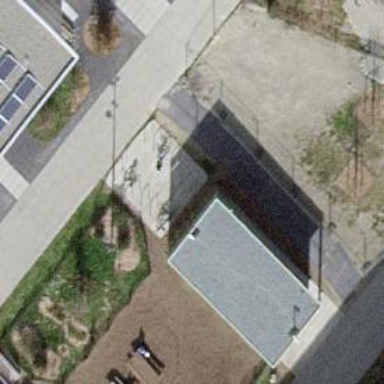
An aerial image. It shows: Bicycle parking facility.